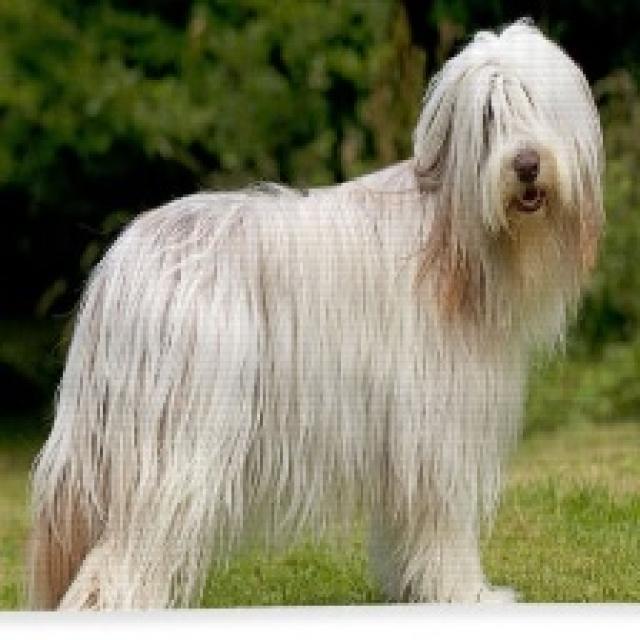
Healthy canine skin — no visible lesions, inflammation, or abnormalities. The skin and coat appear normal.